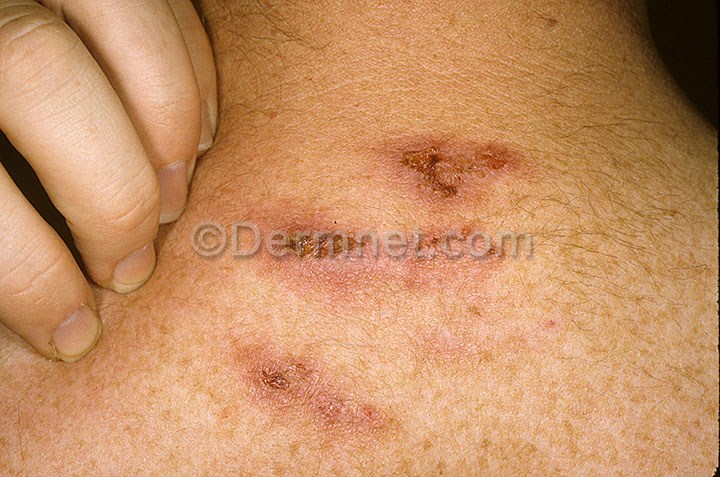
Disease: Eczema Photos